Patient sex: F
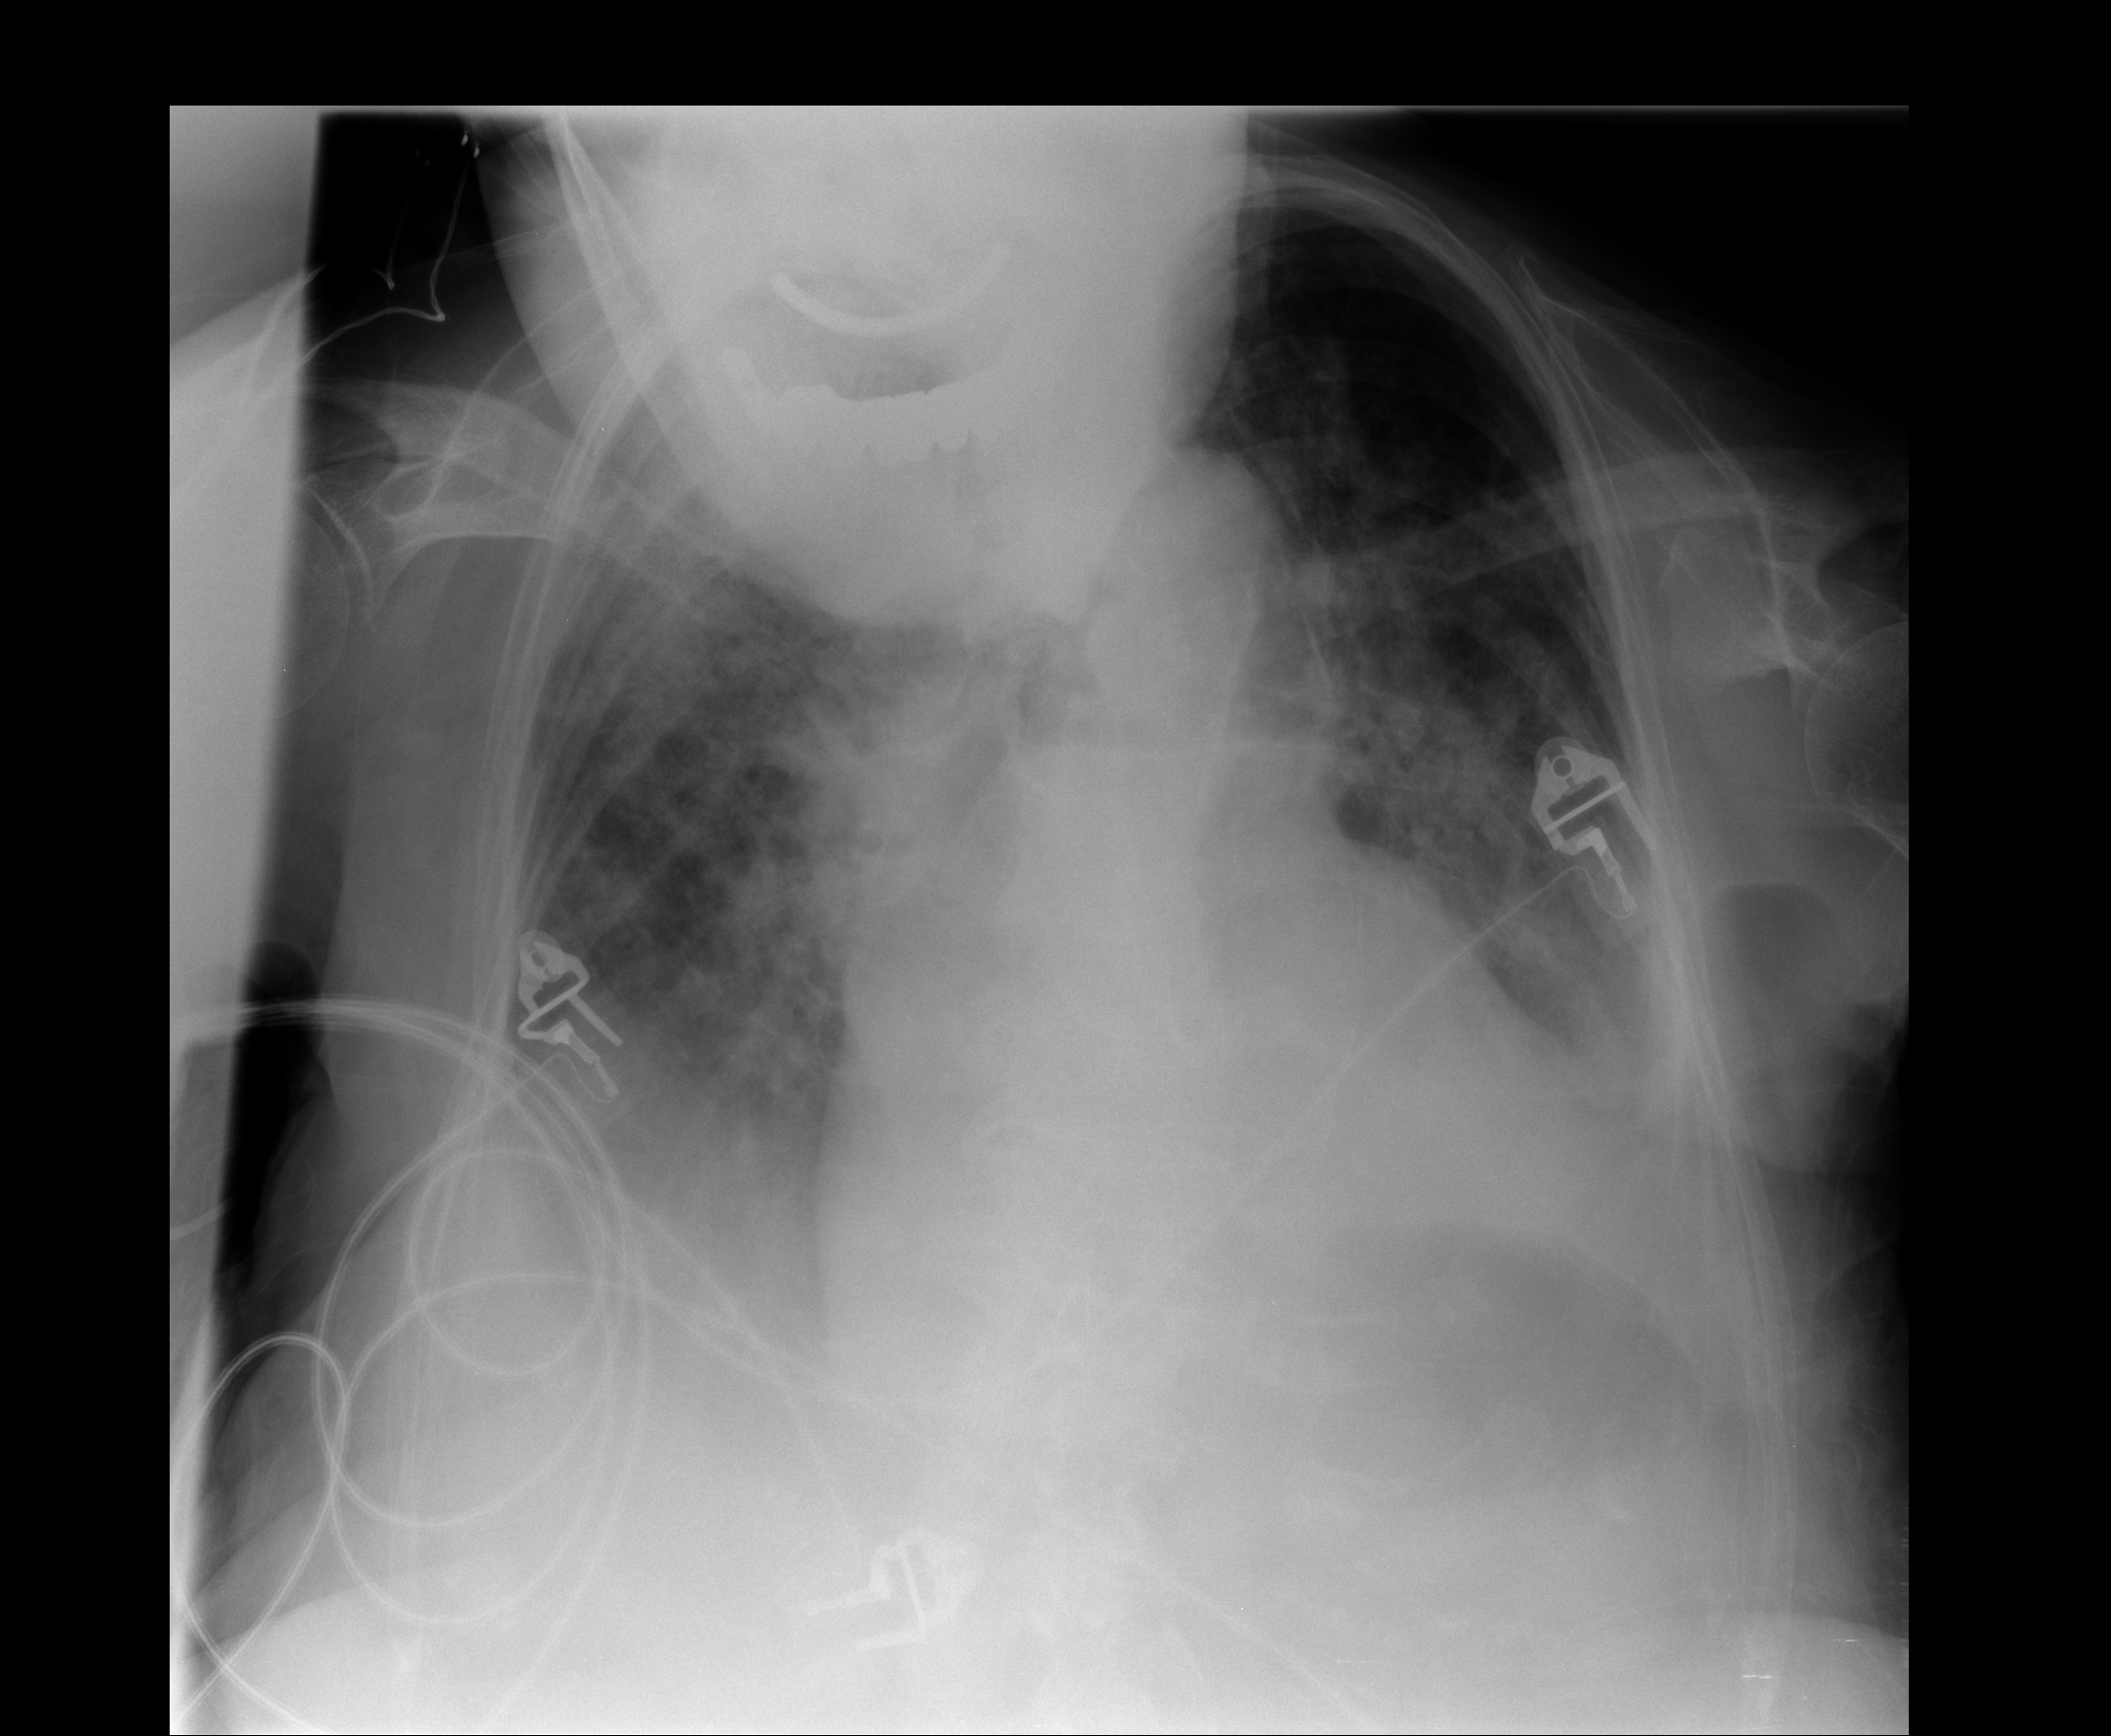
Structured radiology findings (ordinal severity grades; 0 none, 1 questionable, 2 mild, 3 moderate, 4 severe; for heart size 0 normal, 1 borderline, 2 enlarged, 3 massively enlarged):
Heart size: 2
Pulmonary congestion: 2
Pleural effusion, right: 3
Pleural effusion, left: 3
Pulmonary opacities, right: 4
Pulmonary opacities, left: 3
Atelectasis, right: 2
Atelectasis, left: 2